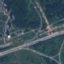
Label: Highway